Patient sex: F
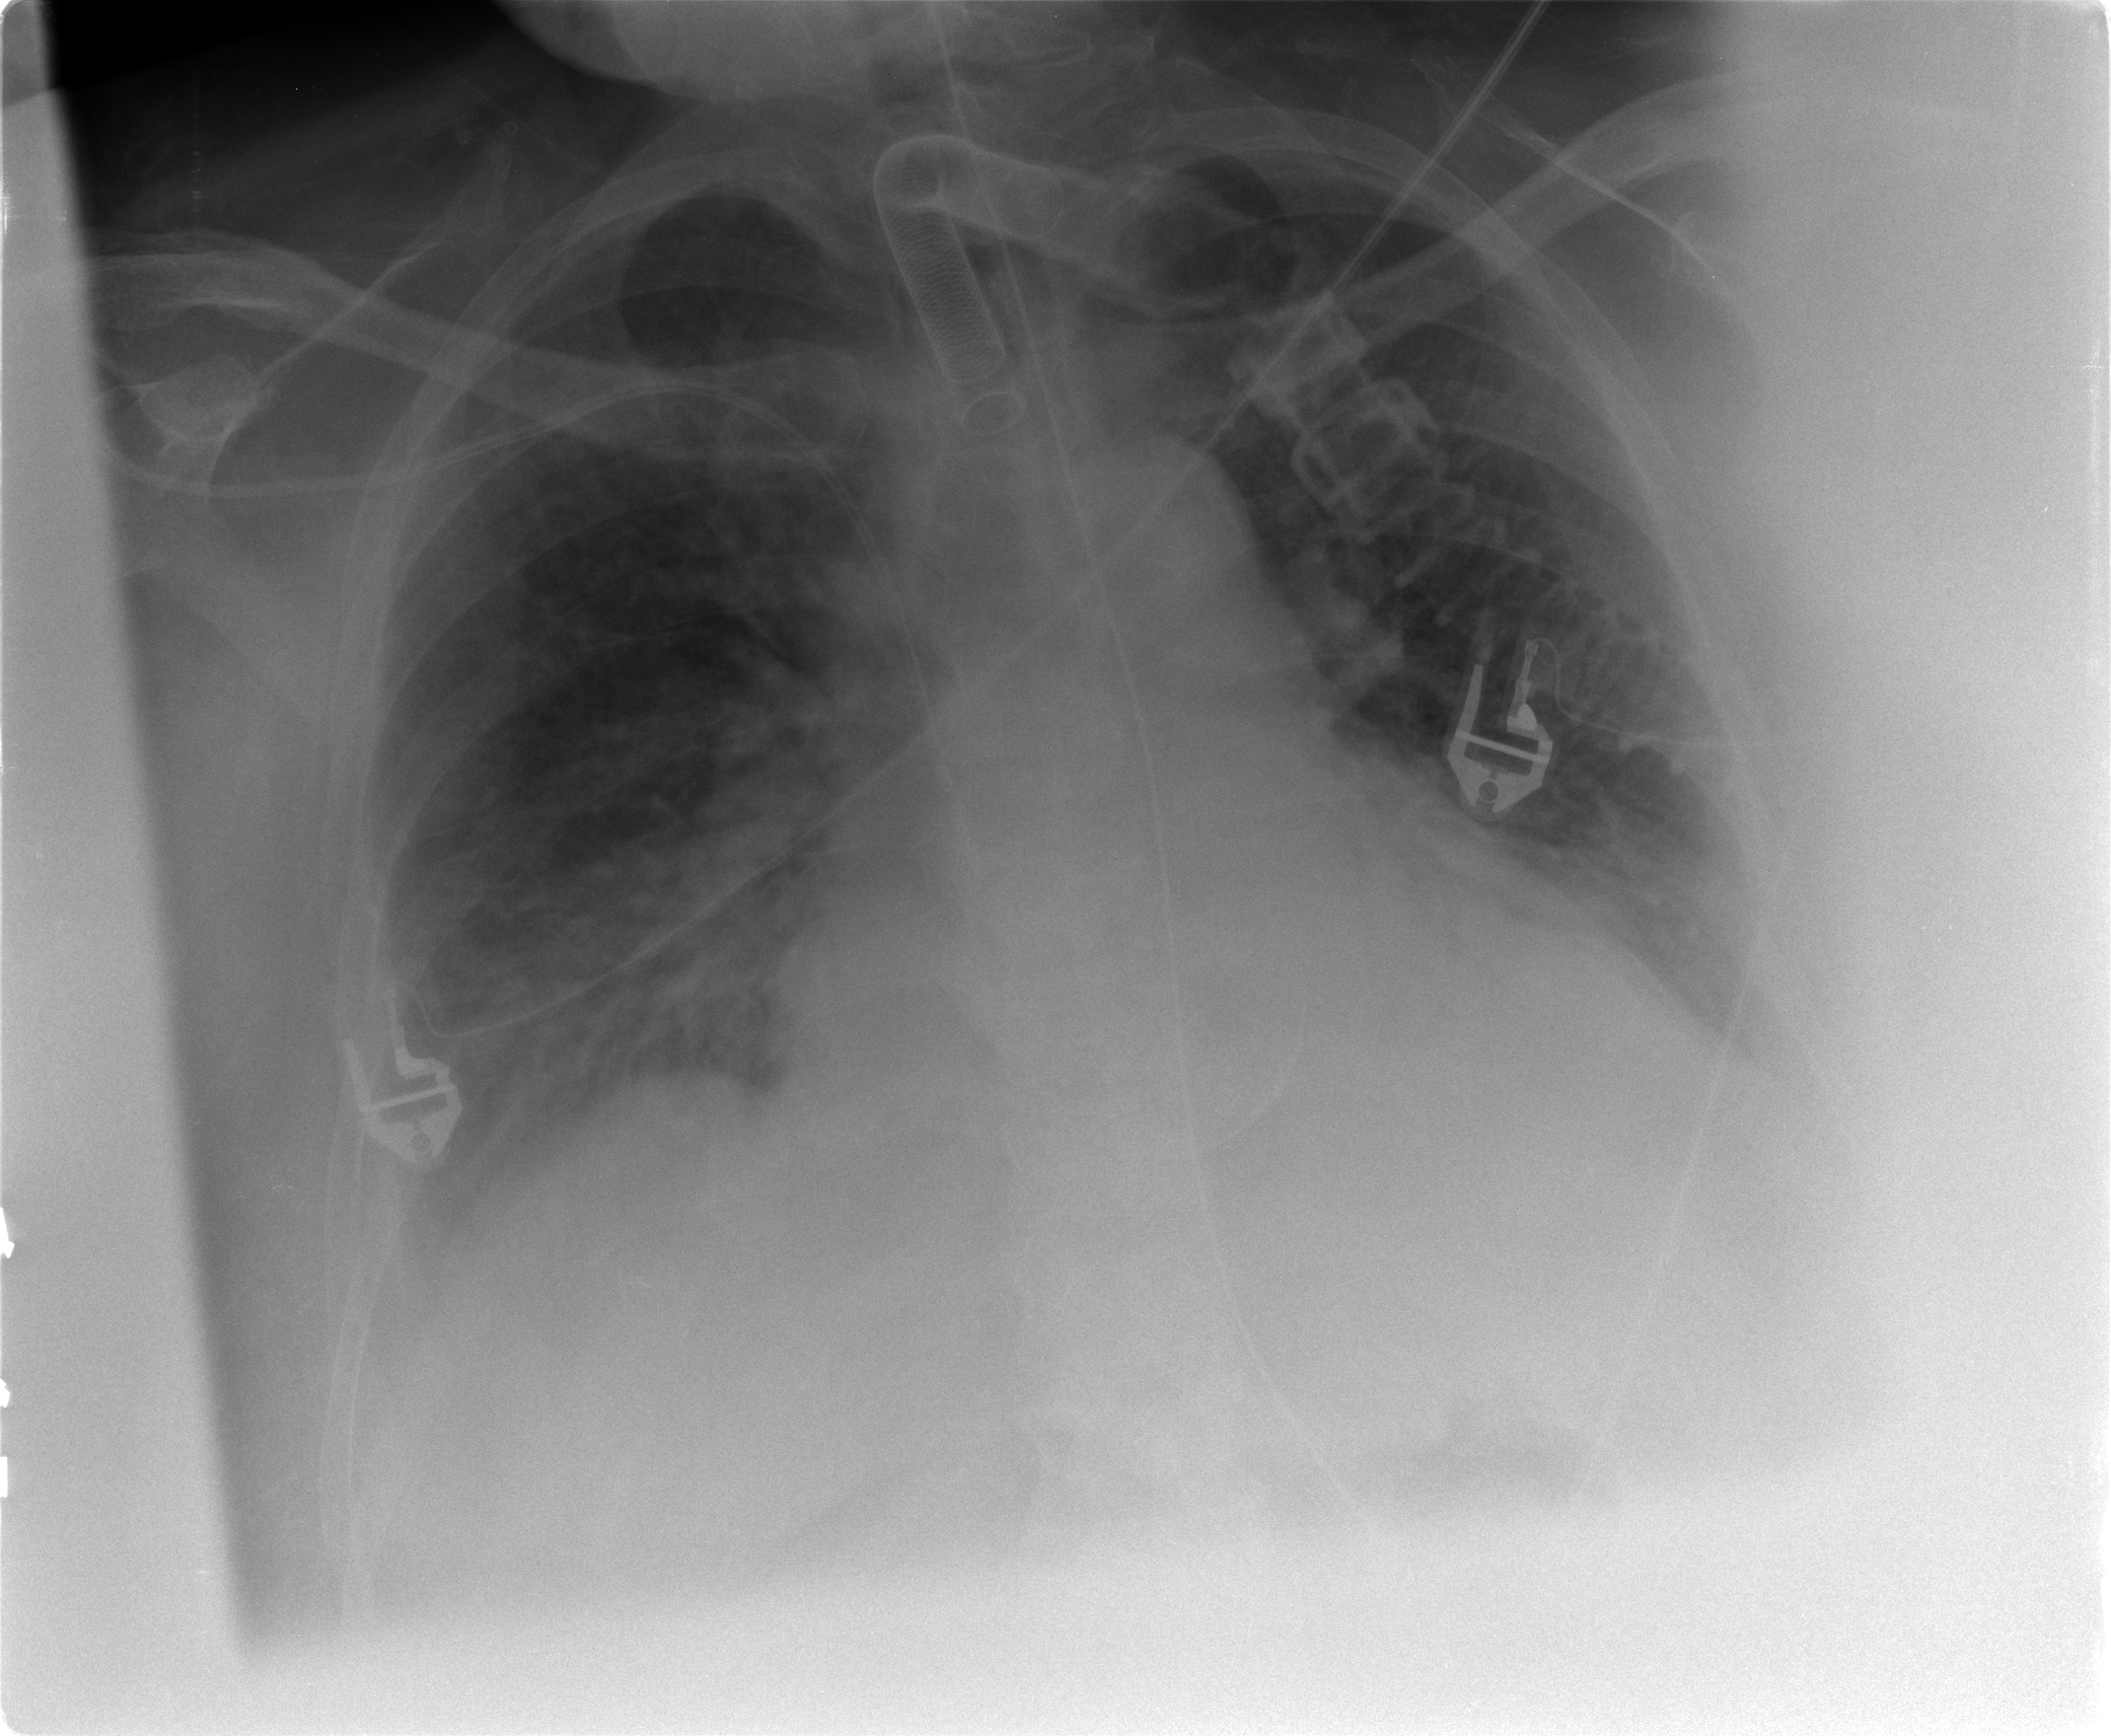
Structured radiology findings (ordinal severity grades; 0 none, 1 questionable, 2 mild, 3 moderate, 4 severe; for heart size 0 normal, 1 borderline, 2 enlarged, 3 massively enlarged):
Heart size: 2
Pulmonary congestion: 2
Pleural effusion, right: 1
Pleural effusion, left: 2
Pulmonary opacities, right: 2
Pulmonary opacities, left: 2
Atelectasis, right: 2
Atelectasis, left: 2